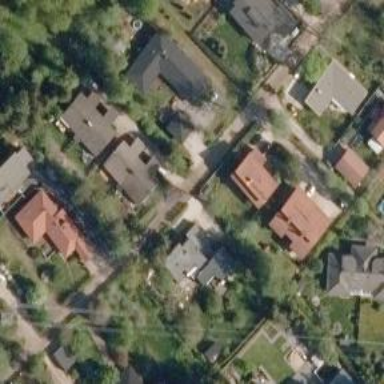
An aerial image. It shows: Living street.